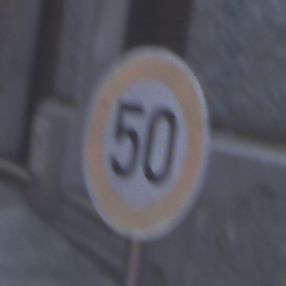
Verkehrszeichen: Geschwindigkeit50
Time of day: MorningAfternoon
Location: Outdoor (Urban)
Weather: PartlyCloudy
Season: NotSpecified
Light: Natural